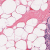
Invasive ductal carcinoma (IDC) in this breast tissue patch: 0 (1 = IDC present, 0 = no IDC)